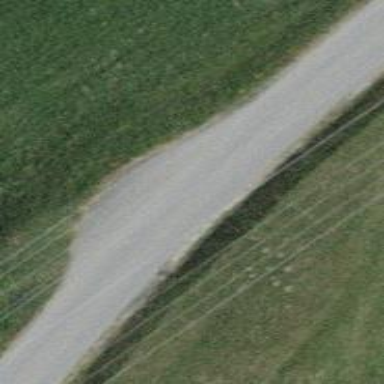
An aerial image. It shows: Passing place on the road.